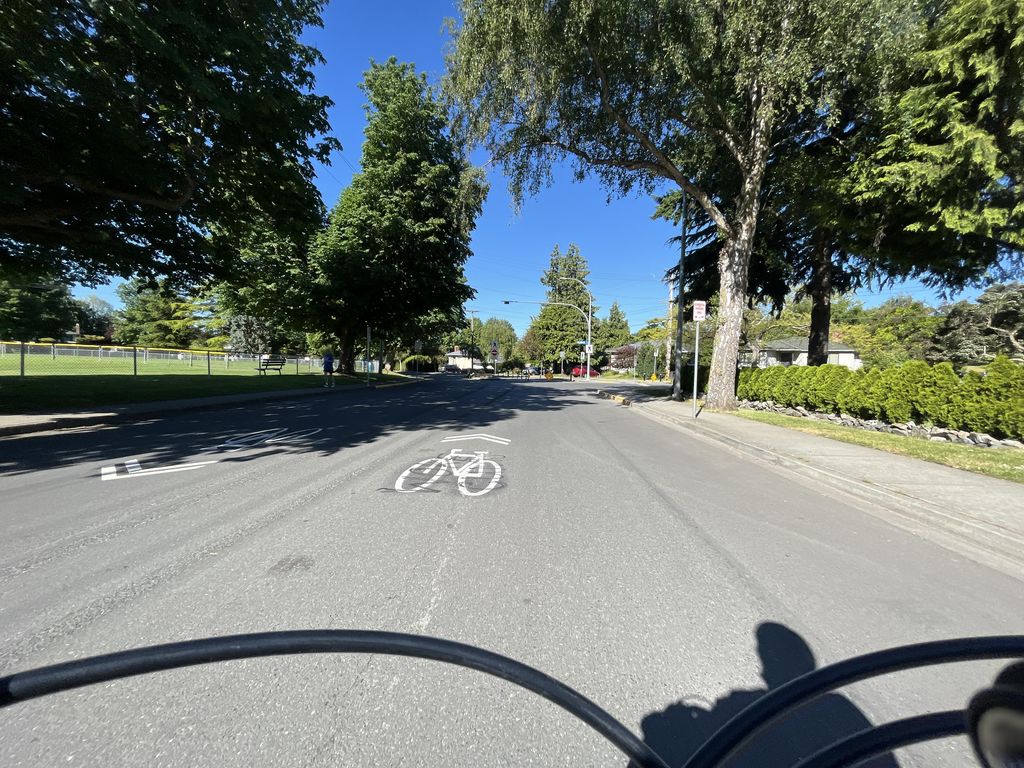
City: victoria